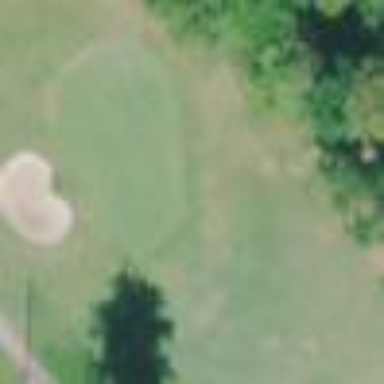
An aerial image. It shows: Grassy area designated as golf fairway.